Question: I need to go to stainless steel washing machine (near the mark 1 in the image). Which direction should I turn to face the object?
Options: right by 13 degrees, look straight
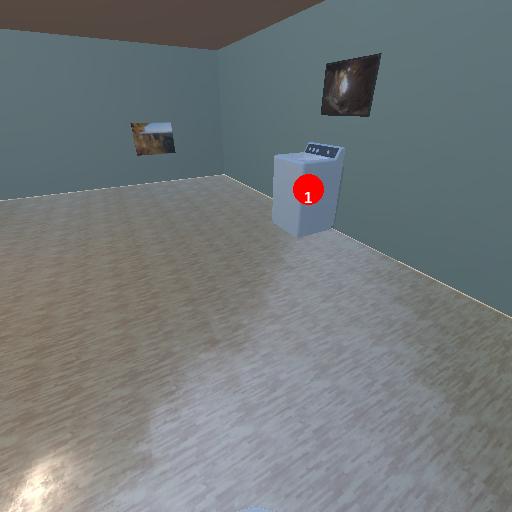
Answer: right by 13 degrees